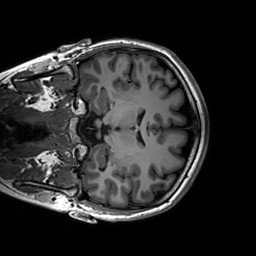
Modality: T1w
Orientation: coronal
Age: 24
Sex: female
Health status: healthy
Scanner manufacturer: siemens
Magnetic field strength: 3 T
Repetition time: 2.3 s
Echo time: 0.00236 s